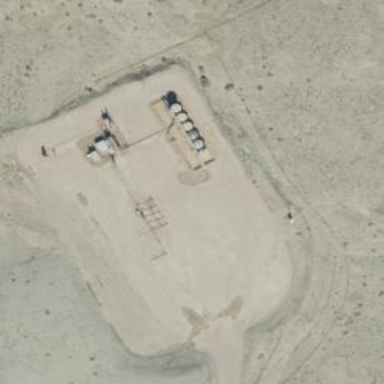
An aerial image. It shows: Petroleum well.